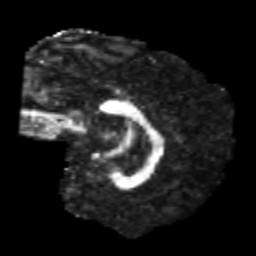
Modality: FA
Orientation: sagittal
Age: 26
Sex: male
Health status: healthy
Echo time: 0.074 s